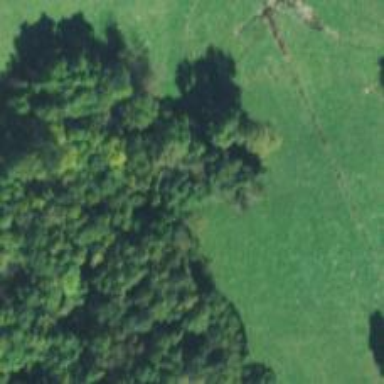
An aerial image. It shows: Serene woodland landscape.